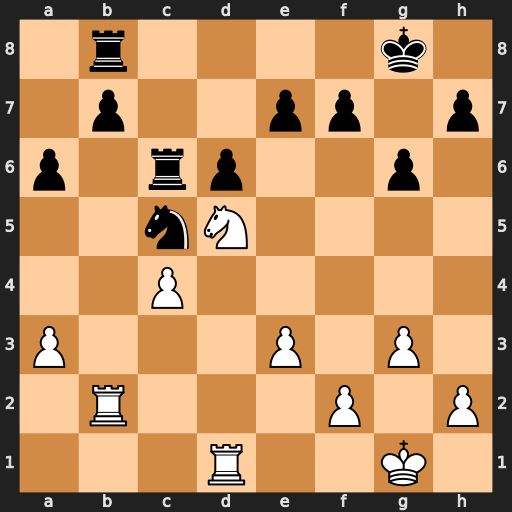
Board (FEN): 1r4k1/1p2pp1p/p1rp2p1/2nN4/2P5/P3P1P1/1R3P1P/3R2K1
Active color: w
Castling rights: -
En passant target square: -
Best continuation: Nxe7+ Kf8 Nxc6